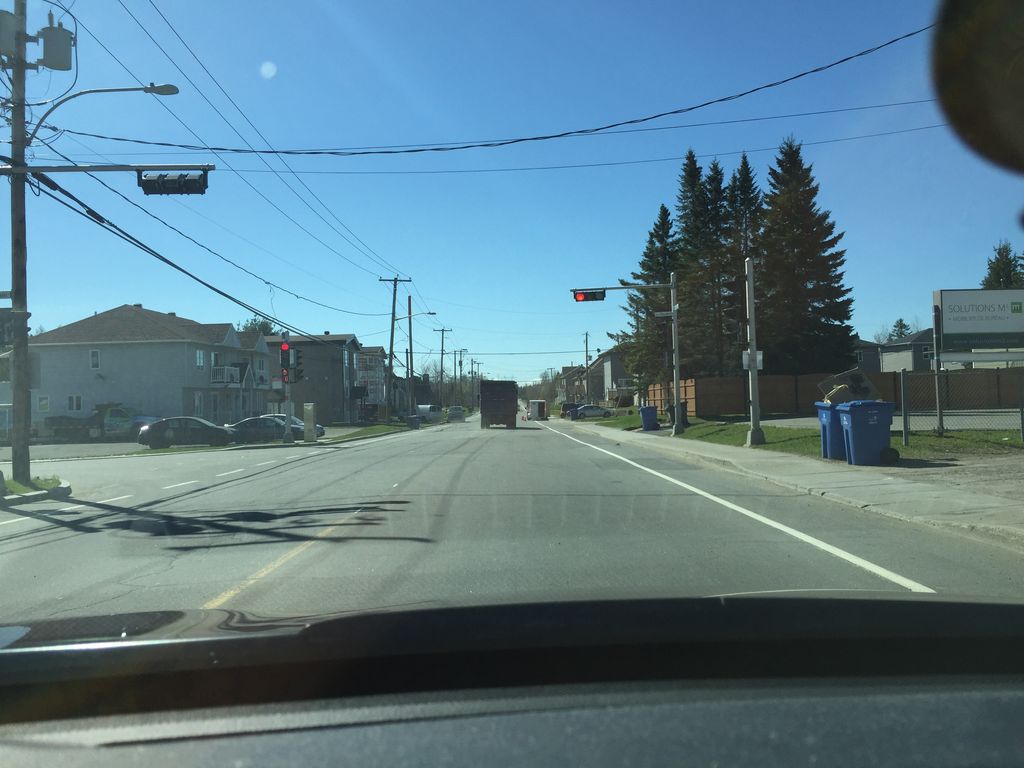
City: quebec_city